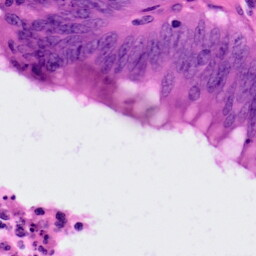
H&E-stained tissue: Colon